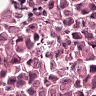
Metastatic tissue present: yes